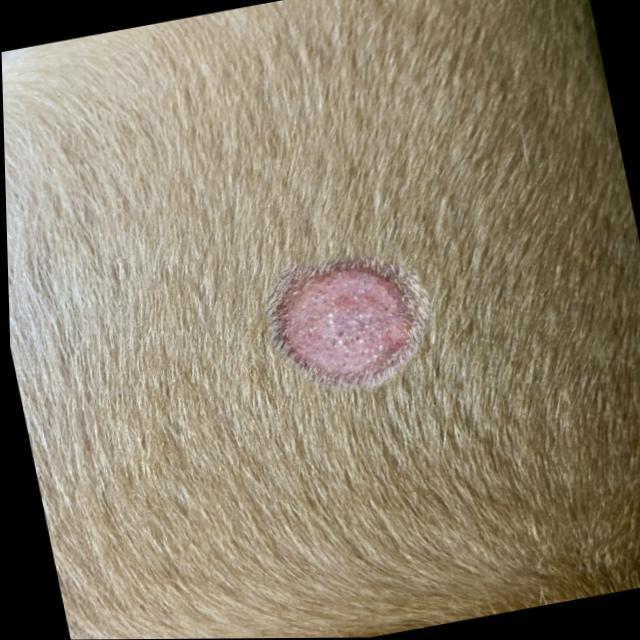
Canine ringworm (Dermatophytosis) — fungal infection caused by Microsporum or Trichophyton. Presents with circular alopecia, scaling, crusting, and broken hairs.